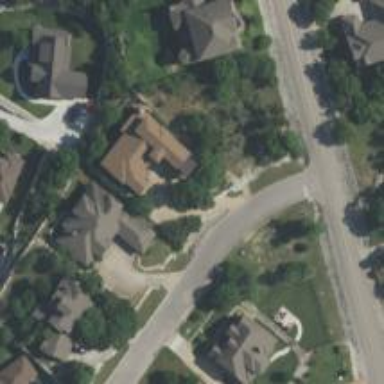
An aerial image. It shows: Asphalt road within gated community.